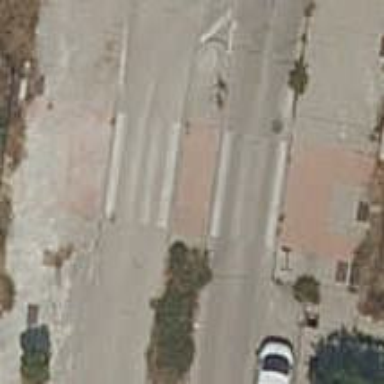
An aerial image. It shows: Uncontrolled zebra crossing on the road.